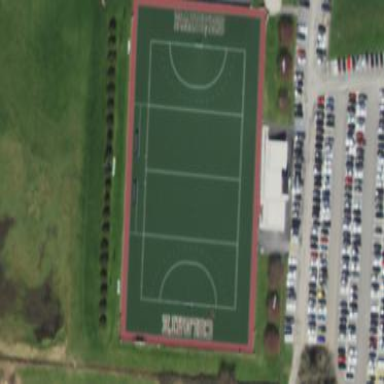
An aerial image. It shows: Multi-sport pitch with artificial turf for leisure activities.